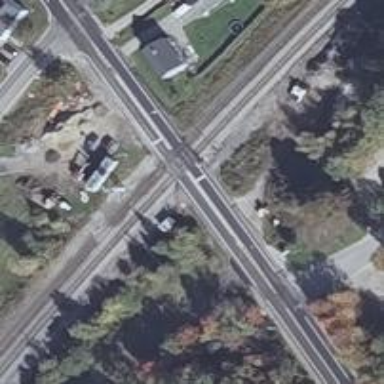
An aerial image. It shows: Level railway crossing with lights and barriers.